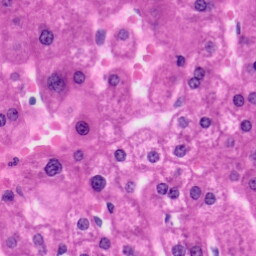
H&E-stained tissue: Liver